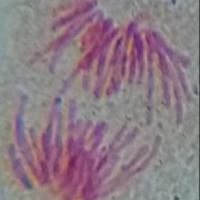
Label: anaphase